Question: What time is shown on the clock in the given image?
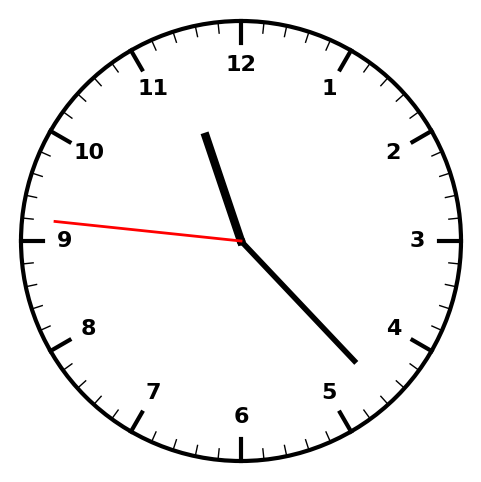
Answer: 11:22:46